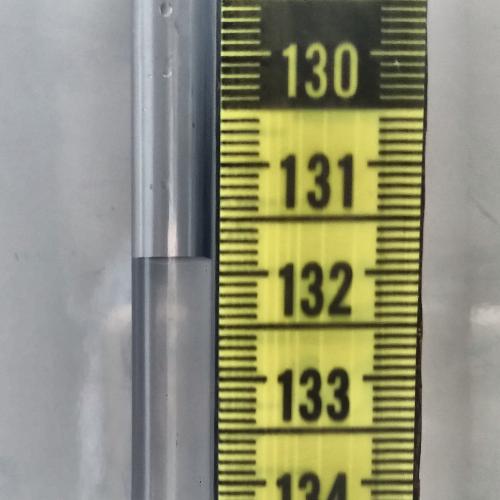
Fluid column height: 131.9 cm